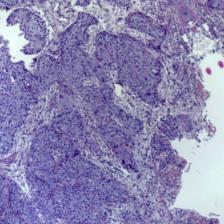
Diagnosis: OSCC